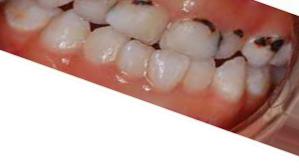
Condition: Caries